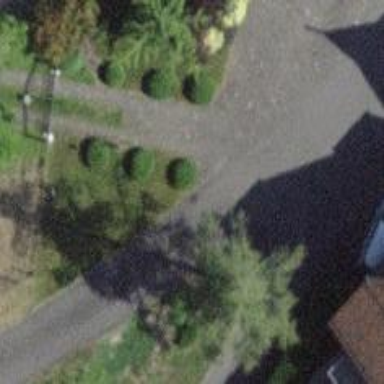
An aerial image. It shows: Gate.